Field crop: maize
Growth stage: 1
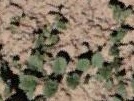
Species: convolvulus